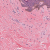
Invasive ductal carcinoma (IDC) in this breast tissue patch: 0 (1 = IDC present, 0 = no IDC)